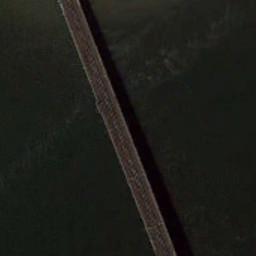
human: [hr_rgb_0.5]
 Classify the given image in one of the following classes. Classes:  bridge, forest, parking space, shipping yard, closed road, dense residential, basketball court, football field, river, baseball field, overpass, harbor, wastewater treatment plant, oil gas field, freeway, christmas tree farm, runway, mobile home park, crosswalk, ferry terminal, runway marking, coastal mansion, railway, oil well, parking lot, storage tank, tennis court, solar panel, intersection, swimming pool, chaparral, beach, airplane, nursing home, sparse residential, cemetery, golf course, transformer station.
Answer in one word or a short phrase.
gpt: bridge